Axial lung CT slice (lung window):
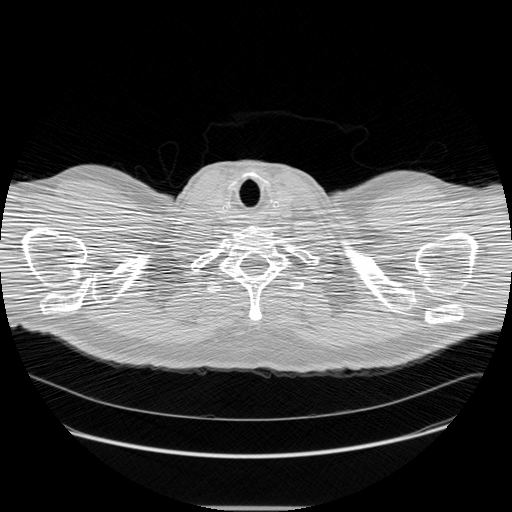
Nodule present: no